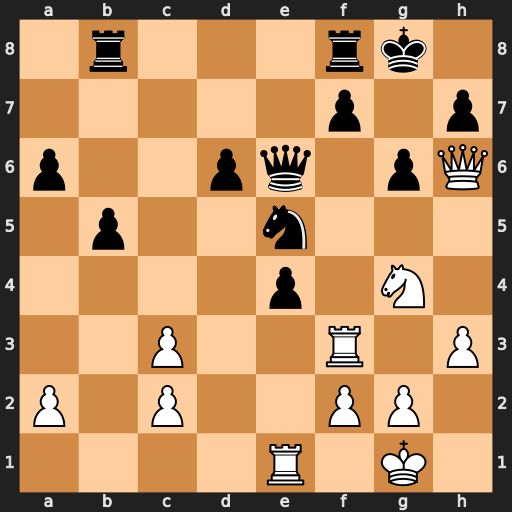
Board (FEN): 1r3rk1/5p1p/p2pq1pQ/1p2n3/4p1N1/2P2R1P/P1P2PP1/4R1K1
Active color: w
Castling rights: -
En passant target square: -
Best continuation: Nf6+ Qxf6 Rxf6